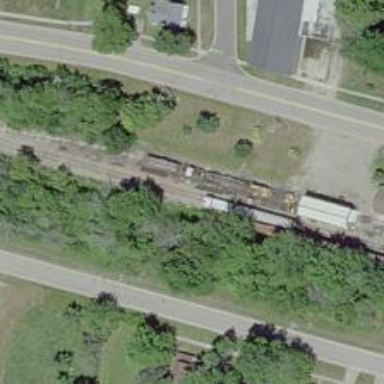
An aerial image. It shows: Preserved historic railway siding with rail tracks.